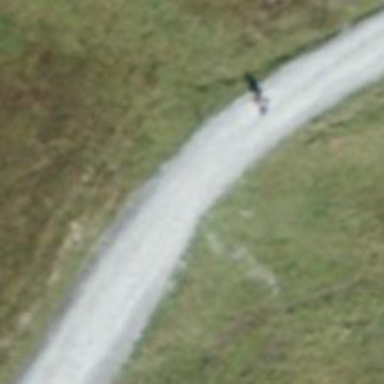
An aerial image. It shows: Advanced downhill track with gravel surface grade 2 track.